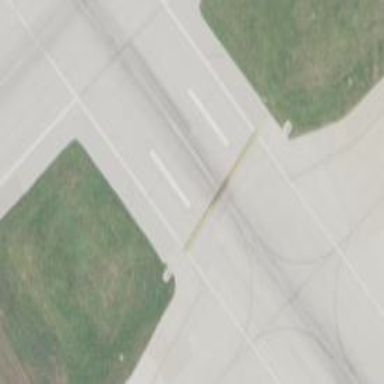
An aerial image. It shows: Image of taxiway at airport.